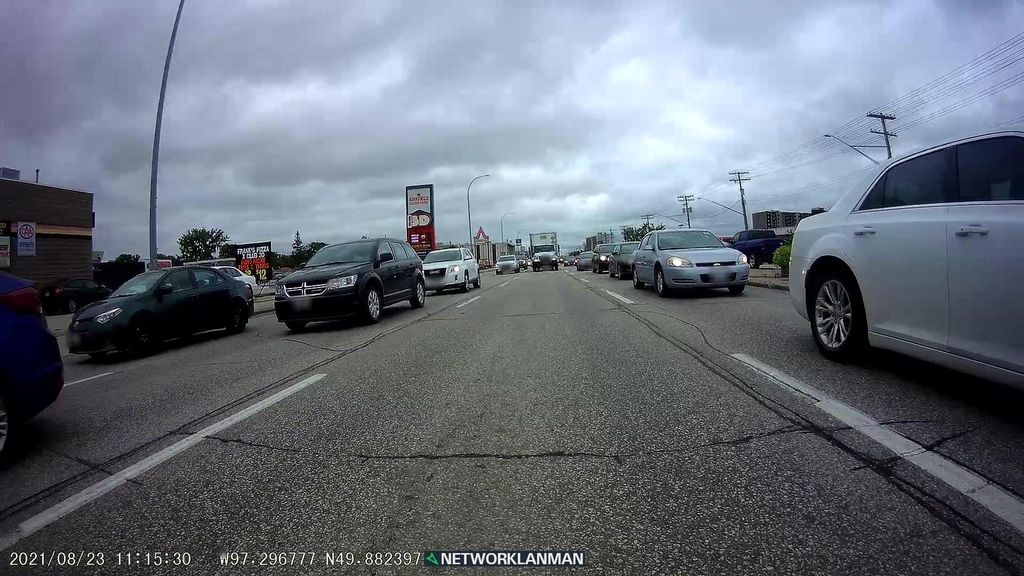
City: winnipeg